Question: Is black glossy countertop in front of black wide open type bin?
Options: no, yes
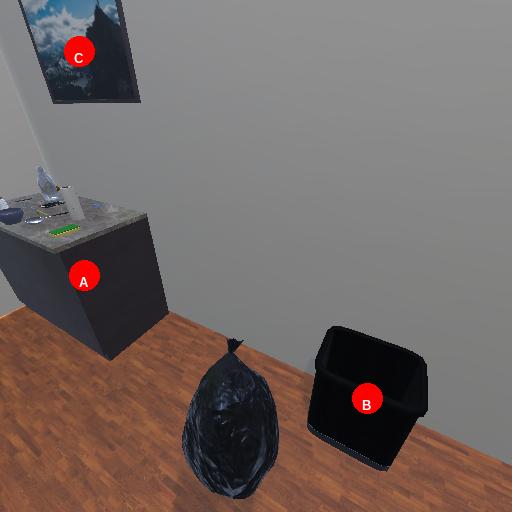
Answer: no